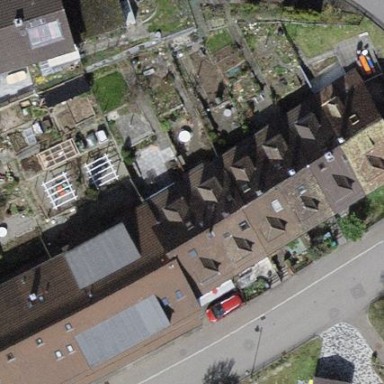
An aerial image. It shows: Terrace building.